Question: I have defined a matrix that contains the position and orientation of the camera similar to the GL_MODELVIEW matrix:

(m3 = 0; m7 = 0; m11 = 0; m15 = 1)
I'm trying to load this data into the ModelViewMatrix. I'm thinking in this two possibilites:
-
If I use this solution I'm obtaining the correct position and orientation. The problem is that I need to use the second solution because I'm modifying the Left/Up/Forward/Translation vectors on my code to modify the view.
- '''
gluLookAt(Translation->X,
Translation->Y,
Translation->Z,
Translation->X-Forward->X,
Translation->Y-Forward->Y,
Translation->Z-Forward->Z,
Up->X,
Up->Y,
Up->Z);
'''
My problem is that the GL_MODELVIEW matrix that I'm obtaining with that is different from the other case. Specifically, the Translation vector is wrong, but the Left/Up/Forward vectors are correct.
I'm really confused with that. Can someone explain if there are differences between this two options and what I'm doing wrong, please?
Obtained results:
I'm using a matrix M like this:
'''
M = (Lx Upx Fwx tx)
(Ly Upy Fwy ty)
(LZ Upz Fwz tz)
(0 0 0 1 )
'''
With the first method i'm obtaining the correct GL_MODELVIEW matrix:
'''
N = (Lx Upx Fwx tx)
(Ly Upy Fwy ty)
(Lz Upz Fwz tz)
(0 0 0 1 )
'''
but with the second method i'm obtaining the next GL_MODELVIEW matrix:
'''
N = (Lx Upx Fwx tx')
(Ly Upy Fwy ty')
(Lz Upz Fwz tz')
(0 0 0 1 )
'''
Note that tx'!=tx, ty'!=ty, tz'!=tz. This is very confusing...
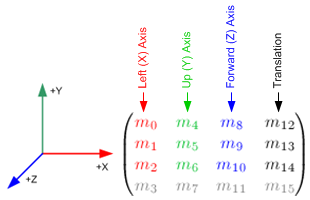
Answer: There are differences between the two options. Let's call your matrix M. What does M actually do? It does transform from world space to eye space, but exactly the inverse. Think about it. You assume your camera is at point "translation". Let's assume the rest of M is identity, so a point exactly at the camera location should be translated to the origin. But it will end up at translation.xyz+translation.xyz, so actually, your camera is at the point -translation.xyz.
If your first method actually gives the "correct" results, you seem to have something else wrong.